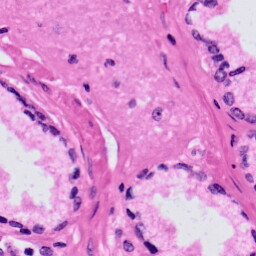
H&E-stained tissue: Prostate